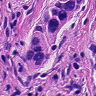
Metastatic tissue present: yes